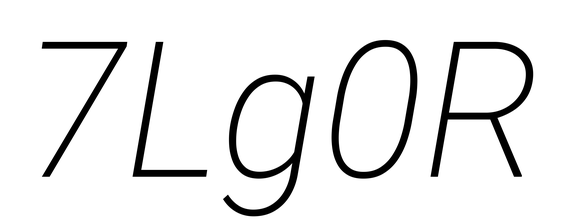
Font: Roboto-Italic_ExtraLight_Italic